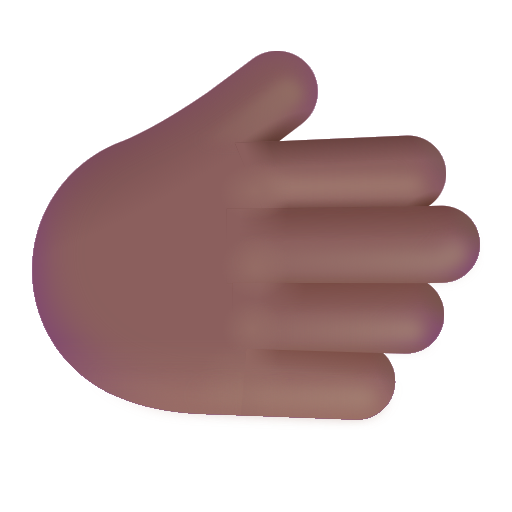
rightwards hand color  dark